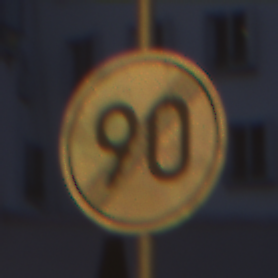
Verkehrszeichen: EndeGeschwindigkeit90
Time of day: Night
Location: Outdoor (Urban)
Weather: PartlyCloudy
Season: NotSpecified
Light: Artificial